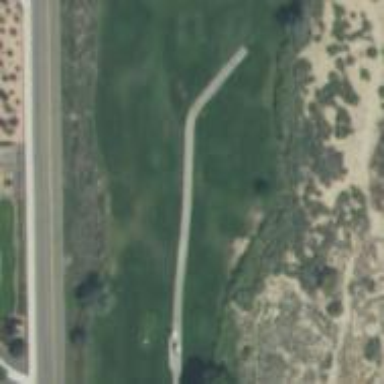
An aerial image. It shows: Golf tee.